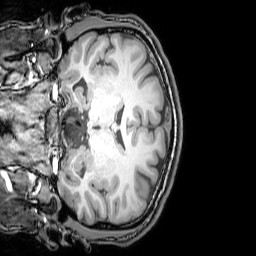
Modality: T1w
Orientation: coronal
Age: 24
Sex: male
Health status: healthy
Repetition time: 0.081 s
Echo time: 0.037 s